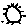
Label: sun